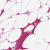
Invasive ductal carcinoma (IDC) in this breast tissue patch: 0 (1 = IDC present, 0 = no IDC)